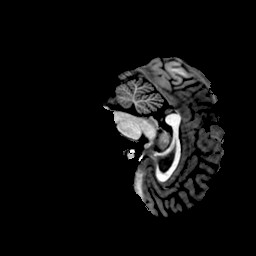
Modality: T1w
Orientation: sagittal
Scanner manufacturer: ge
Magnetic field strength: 3 T
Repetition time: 0.00766 s
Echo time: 0.003476 s